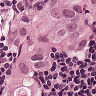
Metastatic tissue present: yes